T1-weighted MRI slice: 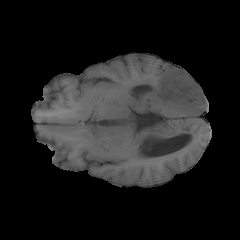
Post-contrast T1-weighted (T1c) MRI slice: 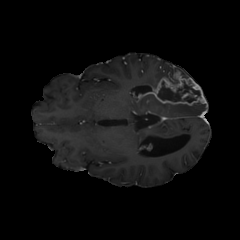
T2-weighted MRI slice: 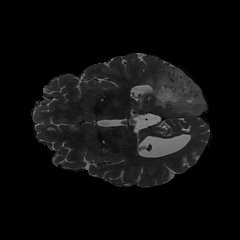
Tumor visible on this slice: yes